The image is an STFT spectrogram (time versus frequency) of a rolling-element bearing's vibration signal. What is the most likely bearing condition (normal, inner_race, outer_race, ball)?
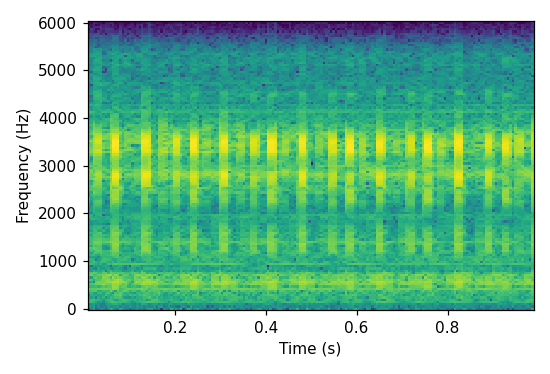
Answer: outer_race